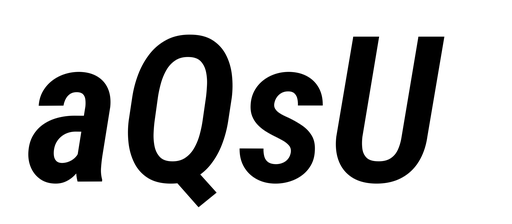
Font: Roboto-Italic_Condensed_SemiBold_Italic